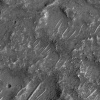
Atmospheric dust classification: not_dusty